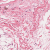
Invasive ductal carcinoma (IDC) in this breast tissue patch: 0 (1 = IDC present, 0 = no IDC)